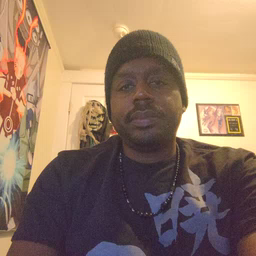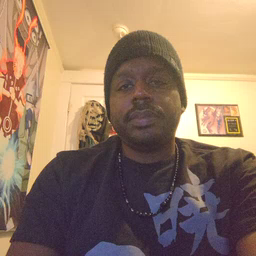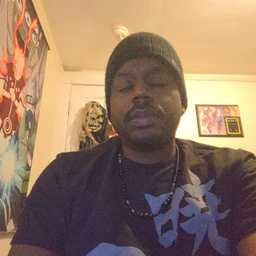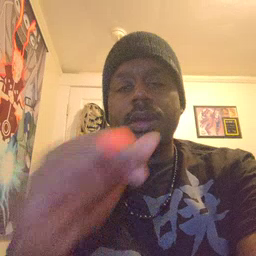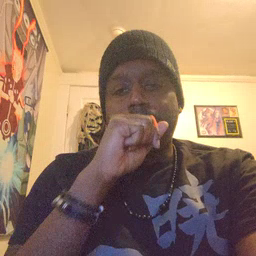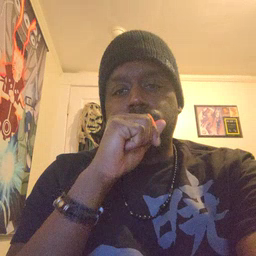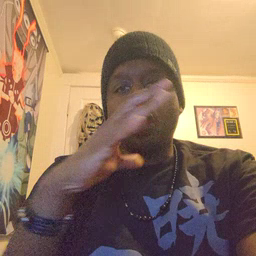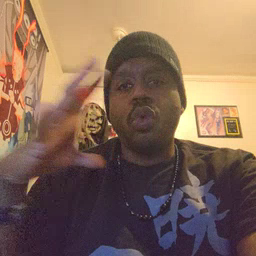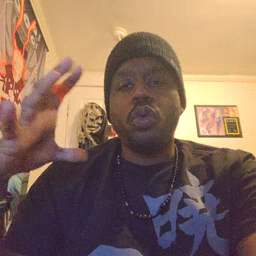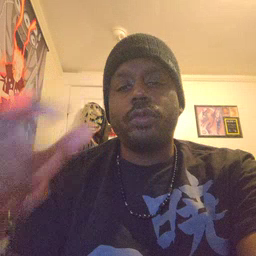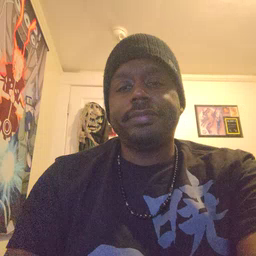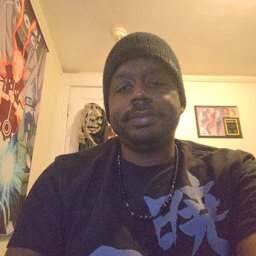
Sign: balloon